Question: I have 2 spring REST applications (gateway/security) that communicate with each other.
When I send a login request to the gateway, the gateway forwards it to the security application where it is checked whether the user has the correct rights. if this is the case, an account will be returned. This works great on my local pc, but when I put it in docker it stops working.
- - -
My docker-compose looks like.

Code where I think it goes wrong (This is in the gateway application when I try to send it to the security application):
<URL>
If I need to provide more data, let me know
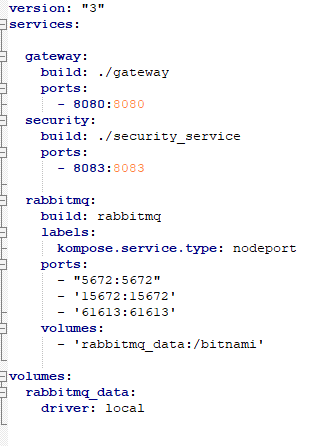
Answer: This is wrong way of doing it. First thumb rule of docker is not to use 'localhost' at all.
You need to use the name of the service in your docker compose and you should depend on docker container to container communication.
So in your case the url should be like below
'''
String url = "http://security:8083/auth/login";
'''
Also as best practice never write urls directly into your code. Always take them using 'application.properties' in your code and then later override them using the environment variables. This make sure that your code can run in different environments by just overriding environment variables and they don't need a code change